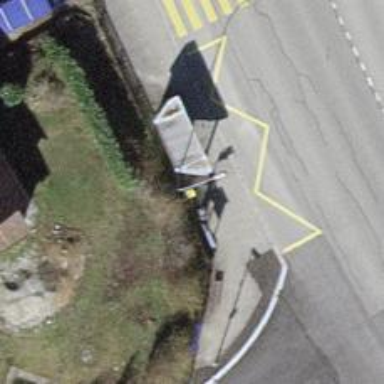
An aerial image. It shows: Post box.